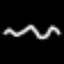
Label: squiggle